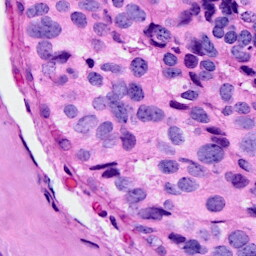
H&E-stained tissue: Breast